【题型】填空题　【知识点】解析几何　【难度】easy
已知抛物线 $y^2=2px \, (p>0)$ 的焦点为 $F$，第一象限的 $A$、$B$ 两点在抛物线上，且满足 $|BF|-|AF|=4$，$|AB|=4\sqrt{2}$。若线段 $AB$ 中点的纵坐标为 $4$，则抛物线的方程为\underline{\hspace{4cm}}。
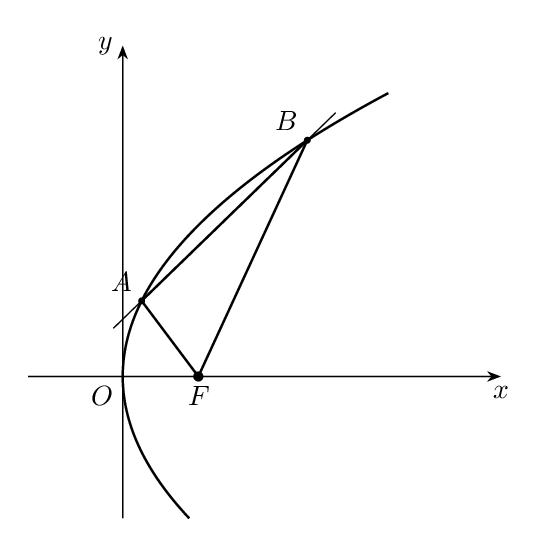
【解答】
\noindent \textbf{【答案】}$y^2=8x$

\vspace{0.3cm}
\noindent \textbf{【详解】} 设$A(x_1,y_1)$,$B(x_2,y_2)$，

因为$|BF|-|AF|=4$，
所以$\left(x_2+\dfrac{p}{2}\right)-\left(x_1+\dfrac{p}{2}\right)=4$，所以$x_2-x_1=4$，
又因为$|AB|=\sqrt{1+k_{AB}^2}\times|x_1-x_2|=4\sqrt{2}$，所以$k_{AB}^2=1$，
因为$A$,$B$都在第一象限，所以$k_{AB}=1$，
又因为$k_{AB}=\dfrac{y_2-y_1}{x_2-x_1}=\dfrac{y_2-y_1}{\dfrac{y_2^2}{2p}-\dfrac{y_1^2}{2p}}=\dfrac{2p}{y_1+y_2}=1$且$y_1+y_2=4\times2=8$，
所以$2p=8$，所以$p=4$，所以抛物线方程为$y^2=8x$，
故答案为：$y^2=8x$.